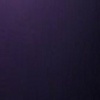
Label: space